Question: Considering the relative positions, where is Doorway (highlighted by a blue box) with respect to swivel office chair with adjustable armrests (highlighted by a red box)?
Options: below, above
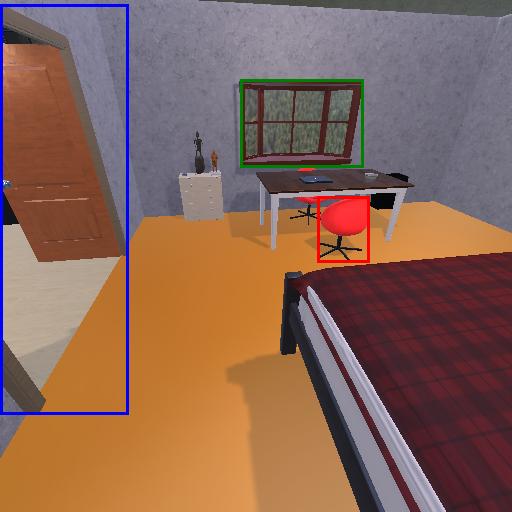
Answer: below